Field crop: maize
Growth stage: 2
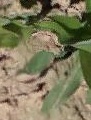
Species: maize